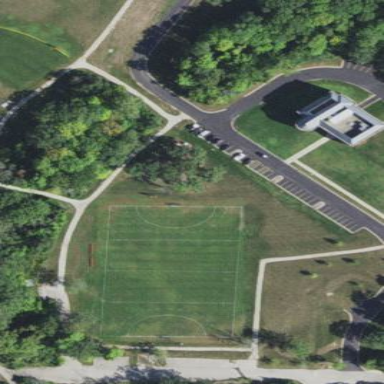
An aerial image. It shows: Pitch designated for soccer and field hockey sports.